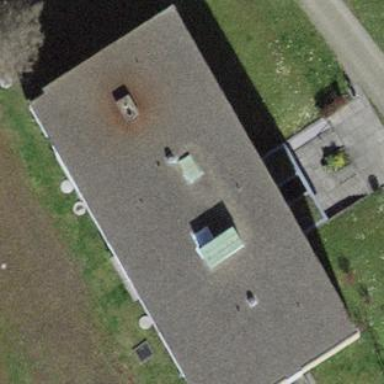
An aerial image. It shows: Building with flat roof.